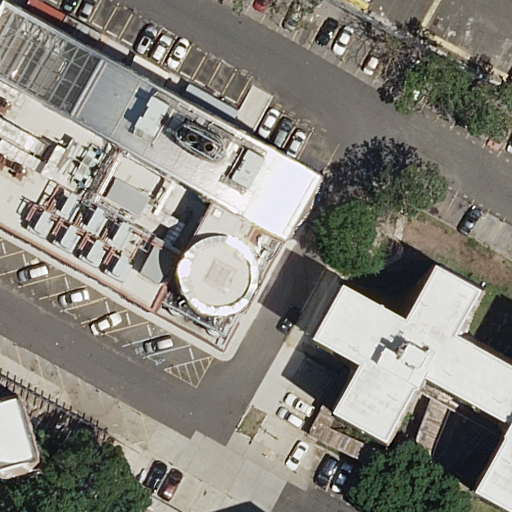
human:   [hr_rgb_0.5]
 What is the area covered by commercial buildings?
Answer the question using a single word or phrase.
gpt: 0m2

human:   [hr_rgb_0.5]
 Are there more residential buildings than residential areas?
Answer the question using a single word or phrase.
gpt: yes

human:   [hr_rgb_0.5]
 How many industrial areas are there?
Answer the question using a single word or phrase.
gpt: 1

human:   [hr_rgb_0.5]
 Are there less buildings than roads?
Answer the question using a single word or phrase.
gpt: yes

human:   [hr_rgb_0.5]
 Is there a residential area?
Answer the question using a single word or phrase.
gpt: yes

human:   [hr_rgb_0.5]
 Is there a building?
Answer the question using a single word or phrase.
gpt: yes

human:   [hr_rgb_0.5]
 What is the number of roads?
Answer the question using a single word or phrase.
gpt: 5

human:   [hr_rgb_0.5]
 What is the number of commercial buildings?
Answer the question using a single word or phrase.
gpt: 0

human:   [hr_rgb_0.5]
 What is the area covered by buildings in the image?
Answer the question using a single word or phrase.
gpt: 1942m2

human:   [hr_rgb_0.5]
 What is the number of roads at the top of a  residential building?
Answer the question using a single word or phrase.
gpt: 1

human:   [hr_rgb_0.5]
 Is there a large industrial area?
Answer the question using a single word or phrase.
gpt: yes

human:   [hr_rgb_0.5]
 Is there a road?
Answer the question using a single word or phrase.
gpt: yes

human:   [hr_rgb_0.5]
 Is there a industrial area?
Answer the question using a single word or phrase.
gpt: yes

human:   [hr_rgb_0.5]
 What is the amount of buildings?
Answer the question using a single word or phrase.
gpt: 4

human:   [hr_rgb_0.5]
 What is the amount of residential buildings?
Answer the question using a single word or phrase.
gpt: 4

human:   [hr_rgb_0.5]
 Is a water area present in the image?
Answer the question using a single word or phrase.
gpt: no

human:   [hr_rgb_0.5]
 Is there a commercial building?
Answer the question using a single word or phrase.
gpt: no

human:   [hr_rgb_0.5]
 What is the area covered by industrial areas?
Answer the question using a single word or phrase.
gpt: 10218m2

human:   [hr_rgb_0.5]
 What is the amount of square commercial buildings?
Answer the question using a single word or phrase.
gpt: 0

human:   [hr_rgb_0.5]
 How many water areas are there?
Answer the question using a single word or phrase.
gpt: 0

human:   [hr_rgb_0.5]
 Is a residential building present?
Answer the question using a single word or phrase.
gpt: yes

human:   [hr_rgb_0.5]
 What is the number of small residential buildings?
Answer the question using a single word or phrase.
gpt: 1

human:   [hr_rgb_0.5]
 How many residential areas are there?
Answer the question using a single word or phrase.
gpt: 1

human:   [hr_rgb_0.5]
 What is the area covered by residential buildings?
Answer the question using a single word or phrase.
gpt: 1942m2

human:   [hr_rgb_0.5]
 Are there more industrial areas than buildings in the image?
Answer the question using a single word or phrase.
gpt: no

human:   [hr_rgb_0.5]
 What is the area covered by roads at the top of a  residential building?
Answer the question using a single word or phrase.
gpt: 0m2

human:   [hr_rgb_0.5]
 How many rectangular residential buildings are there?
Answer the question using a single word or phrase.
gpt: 1

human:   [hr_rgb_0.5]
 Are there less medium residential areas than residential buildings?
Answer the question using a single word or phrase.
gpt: yes

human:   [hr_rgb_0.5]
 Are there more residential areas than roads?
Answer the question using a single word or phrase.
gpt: no

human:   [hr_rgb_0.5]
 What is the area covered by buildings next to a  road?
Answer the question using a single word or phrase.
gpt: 1942m2

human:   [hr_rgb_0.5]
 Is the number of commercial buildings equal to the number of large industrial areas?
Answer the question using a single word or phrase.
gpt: no

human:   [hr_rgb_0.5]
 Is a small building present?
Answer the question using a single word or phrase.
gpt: yes

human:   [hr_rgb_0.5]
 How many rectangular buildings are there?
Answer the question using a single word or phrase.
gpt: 1

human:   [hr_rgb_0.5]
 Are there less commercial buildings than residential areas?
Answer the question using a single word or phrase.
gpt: yes

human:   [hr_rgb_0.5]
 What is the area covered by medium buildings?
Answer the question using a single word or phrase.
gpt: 947m2

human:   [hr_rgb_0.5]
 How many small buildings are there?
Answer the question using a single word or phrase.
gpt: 1

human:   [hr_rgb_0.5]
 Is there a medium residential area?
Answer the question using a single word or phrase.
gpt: no

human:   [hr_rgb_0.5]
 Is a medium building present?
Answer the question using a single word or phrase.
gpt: yes

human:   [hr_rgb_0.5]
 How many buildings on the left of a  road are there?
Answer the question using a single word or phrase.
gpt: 2

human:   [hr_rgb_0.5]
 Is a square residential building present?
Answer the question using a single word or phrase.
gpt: no

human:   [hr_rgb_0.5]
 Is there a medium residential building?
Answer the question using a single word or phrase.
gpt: yes

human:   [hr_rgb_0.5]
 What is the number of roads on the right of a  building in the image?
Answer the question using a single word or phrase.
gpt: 5

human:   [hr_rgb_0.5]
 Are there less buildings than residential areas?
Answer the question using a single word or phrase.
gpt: no

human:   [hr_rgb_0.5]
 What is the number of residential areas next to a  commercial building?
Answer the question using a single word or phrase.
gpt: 0

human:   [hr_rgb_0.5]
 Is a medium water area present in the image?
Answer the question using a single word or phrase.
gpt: no

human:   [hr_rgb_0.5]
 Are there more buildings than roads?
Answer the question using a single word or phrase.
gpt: no

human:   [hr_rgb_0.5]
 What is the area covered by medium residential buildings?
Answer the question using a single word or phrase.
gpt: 947m2

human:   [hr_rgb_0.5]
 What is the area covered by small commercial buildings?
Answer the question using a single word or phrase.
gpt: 0m2

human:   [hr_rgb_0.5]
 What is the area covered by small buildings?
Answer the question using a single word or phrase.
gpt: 80m2

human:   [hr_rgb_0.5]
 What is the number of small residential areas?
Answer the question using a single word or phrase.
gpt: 0

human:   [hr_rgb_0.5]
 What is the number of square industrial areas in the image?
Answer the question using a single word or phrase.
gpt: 0

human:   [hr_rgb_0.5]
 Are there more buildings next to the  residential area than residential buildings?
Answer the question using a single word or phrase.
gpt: no

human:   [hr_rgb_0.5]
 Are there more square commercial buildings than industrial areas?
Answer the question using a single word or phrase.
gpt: no

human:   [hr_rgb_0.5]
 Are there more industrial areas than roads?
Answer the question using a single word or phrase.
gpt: no

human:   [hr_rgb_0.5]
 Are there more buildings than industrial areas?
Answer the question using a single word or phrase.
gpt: yes

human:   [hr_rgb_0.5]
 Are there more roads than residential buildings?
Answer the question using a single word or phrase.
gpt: yes

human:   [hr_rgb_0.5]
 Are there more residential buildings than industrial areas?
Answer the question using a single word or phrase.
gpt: yes

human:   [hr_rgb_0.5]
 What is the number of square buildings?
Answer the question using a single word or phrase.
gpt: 0

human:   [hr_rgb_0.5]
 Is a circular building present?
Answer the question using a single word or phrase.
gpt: no

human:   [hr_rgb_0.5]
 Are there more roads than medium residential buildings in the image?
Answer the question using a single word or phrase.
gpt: yes

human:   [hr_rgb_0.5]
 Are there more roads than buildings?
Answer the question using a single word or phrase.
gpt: yes

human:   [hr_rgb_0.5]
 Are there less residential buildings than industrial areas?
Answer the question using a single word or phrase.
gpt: no

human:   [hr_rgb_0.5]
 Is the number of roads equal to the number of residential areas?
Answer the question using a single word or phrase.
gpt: no

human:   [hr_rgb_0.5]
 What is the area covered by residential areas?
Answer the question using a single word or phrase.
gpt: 4906m2